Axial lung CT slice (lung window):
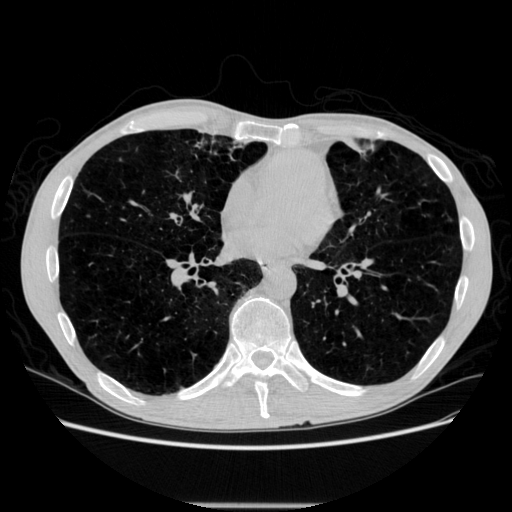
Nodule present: yes
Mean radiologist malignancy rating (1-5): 3